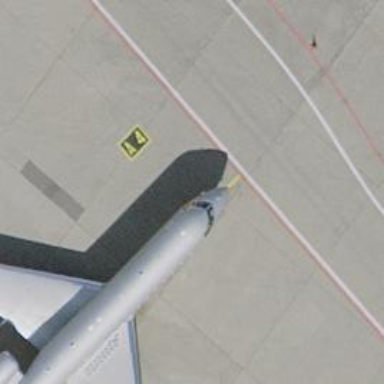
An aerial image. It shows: Airport parking position.